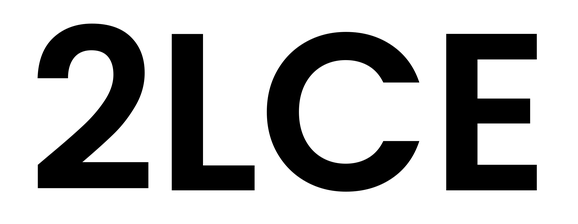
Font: Poppins-SemiBold